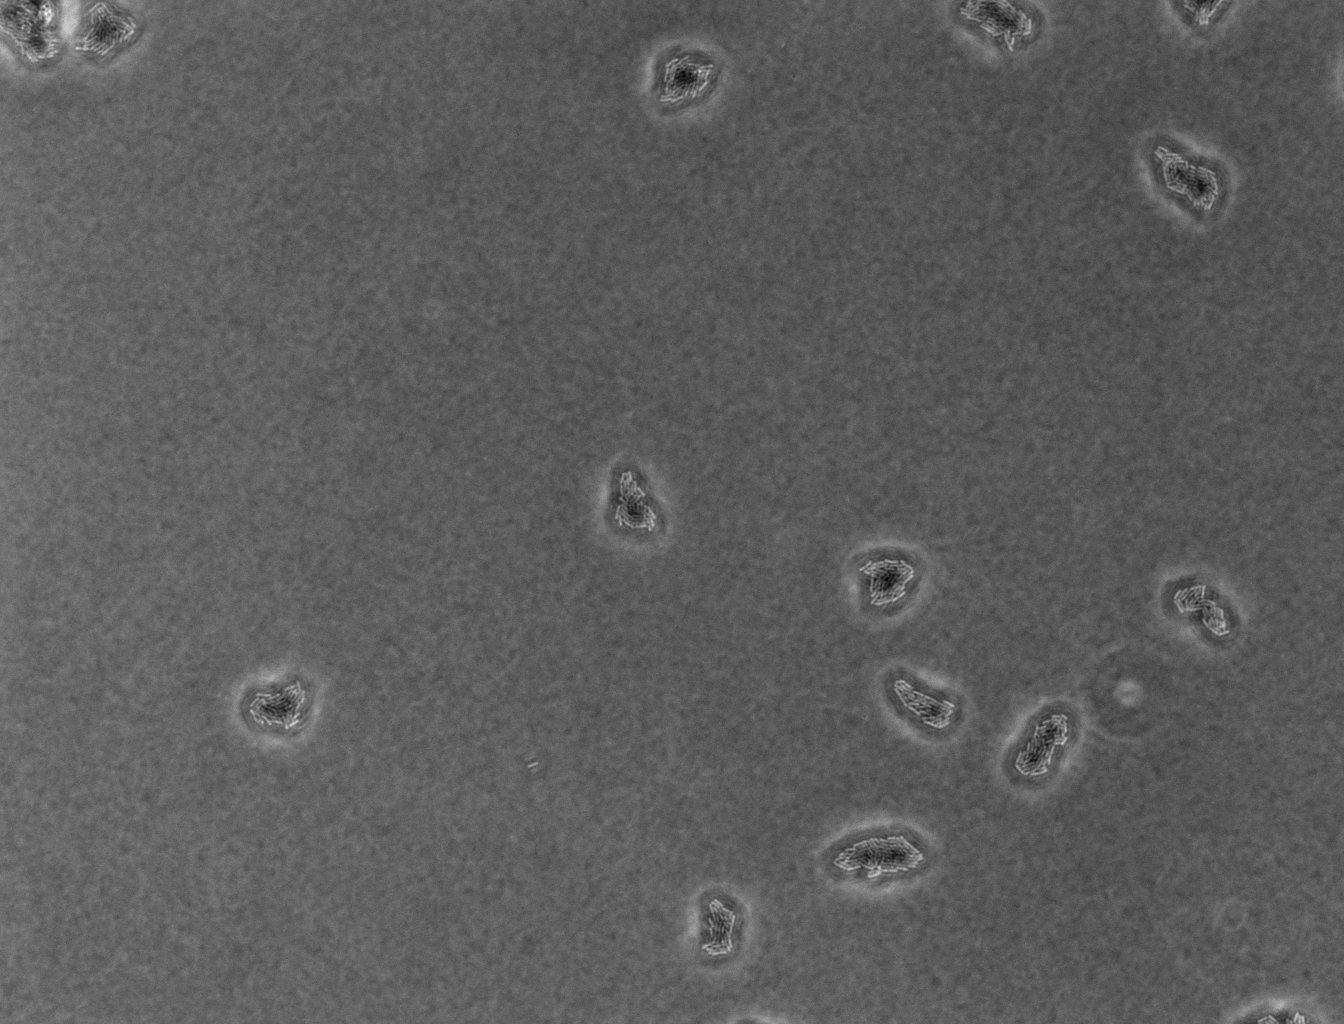
Phase contrast microscopy, 20x objective, 3 h incubation